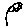
Label: flower